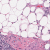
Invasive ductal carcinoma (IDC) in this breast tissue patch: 1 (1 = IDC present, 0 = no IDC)